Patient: sex M, age 72
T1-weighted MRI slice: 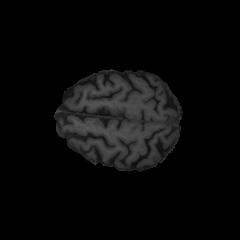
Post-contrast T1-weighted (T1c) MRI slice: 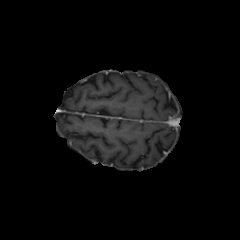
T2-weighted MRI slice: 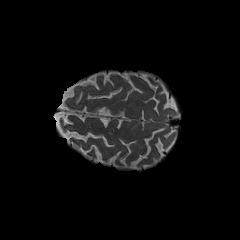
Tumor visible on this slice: no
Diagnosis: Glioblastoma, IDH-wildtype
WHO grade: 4